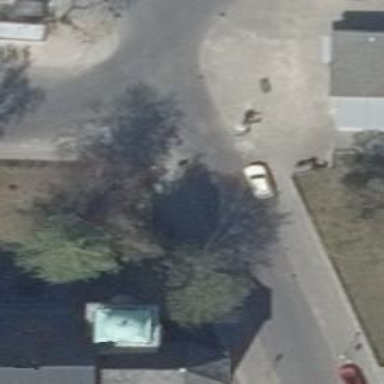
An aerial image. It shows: Taxi stand.